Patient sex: F
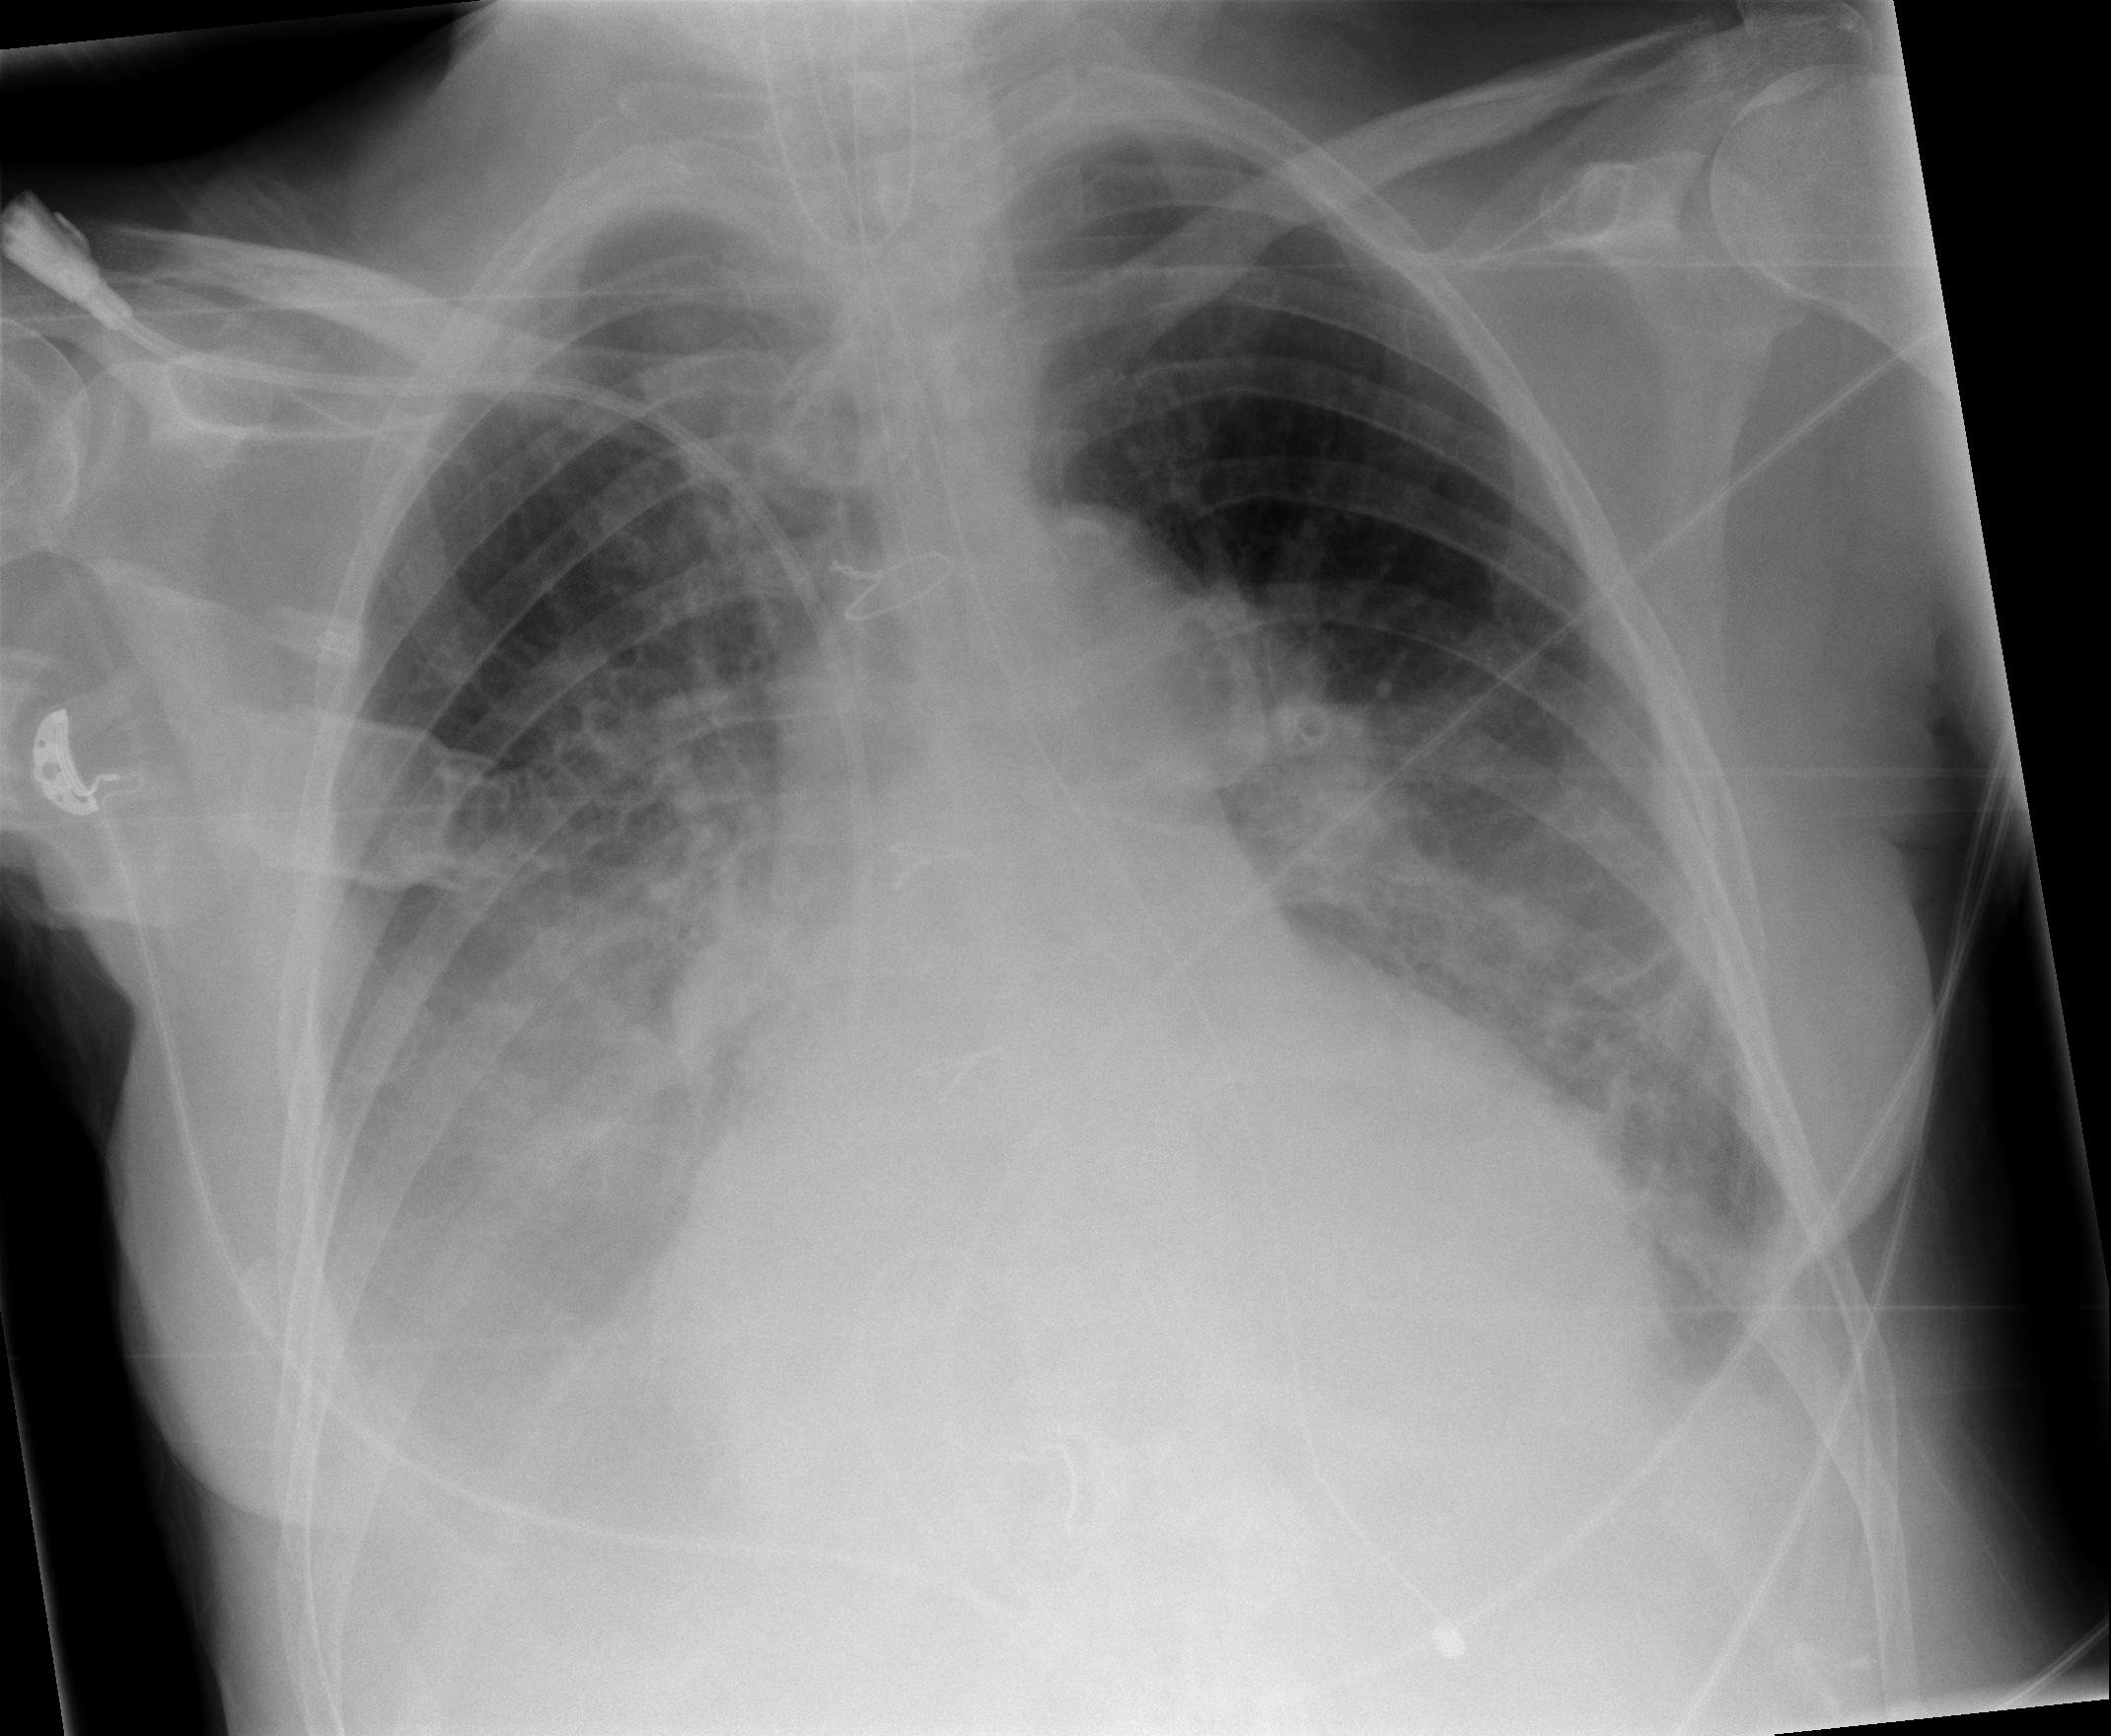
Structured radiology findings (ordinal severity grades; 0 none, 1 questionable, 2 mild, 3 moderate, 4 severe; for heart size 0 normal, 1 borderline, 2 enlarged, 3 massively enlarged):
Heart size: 2
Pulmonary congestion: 2
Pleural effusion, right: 3
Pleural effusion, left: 2
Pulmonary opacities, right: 2
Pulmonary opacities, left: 2
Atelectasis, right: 3
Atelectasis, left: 2